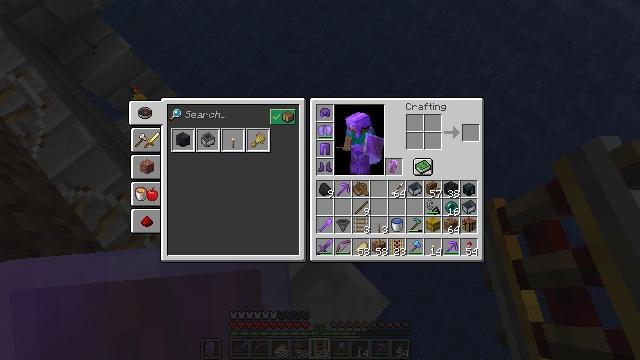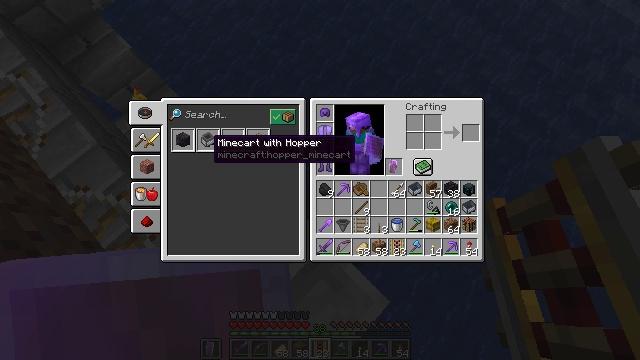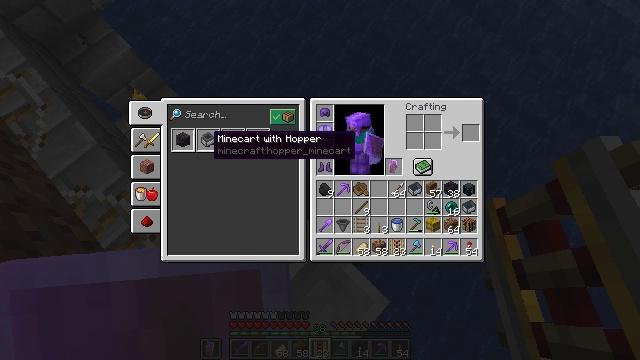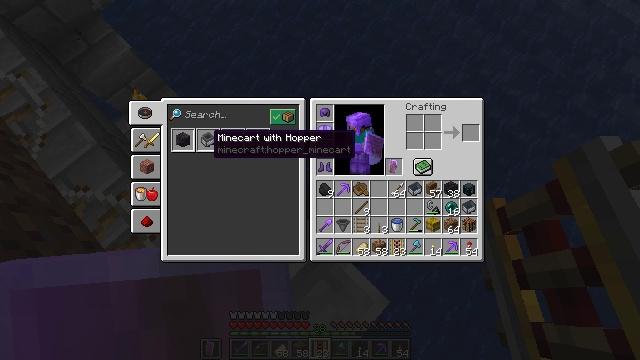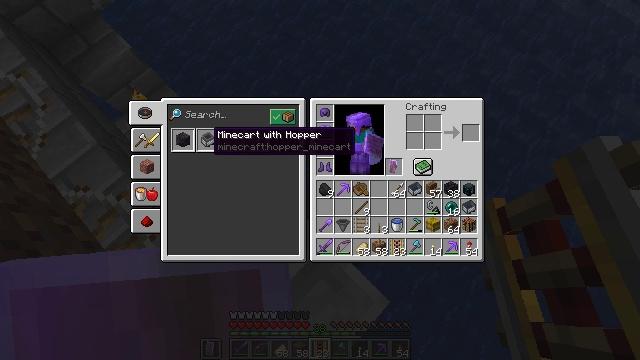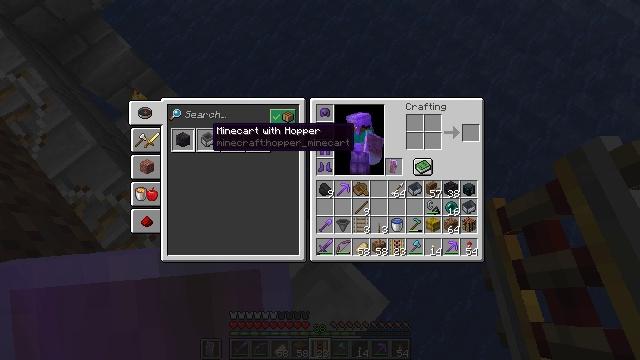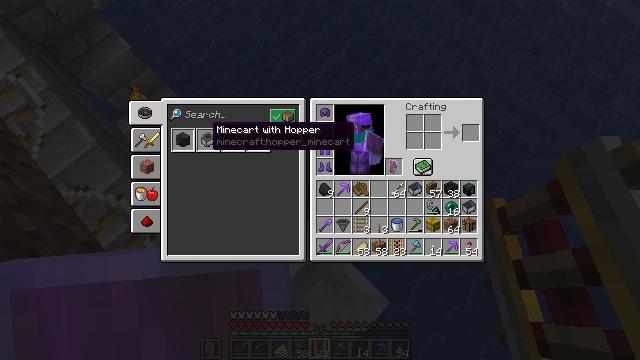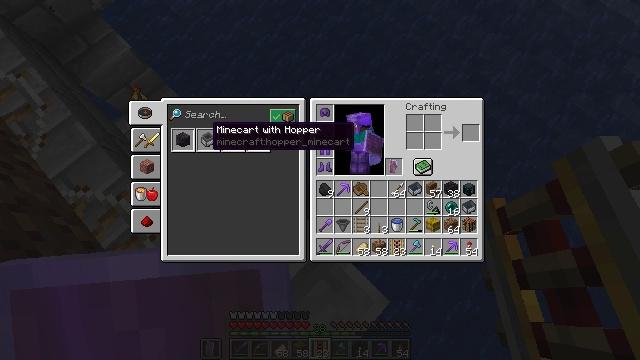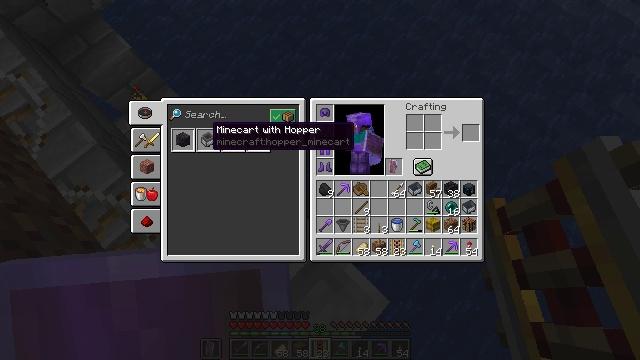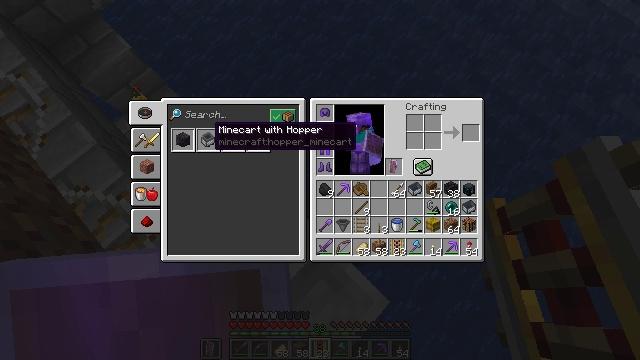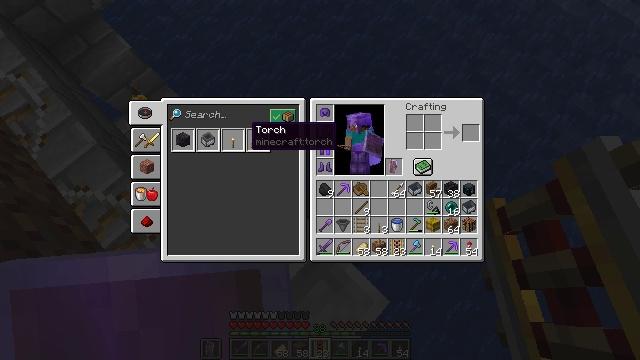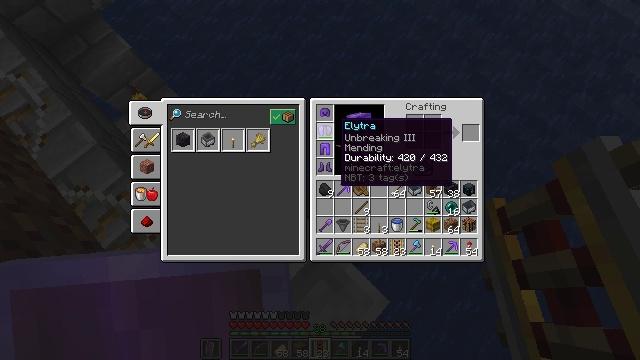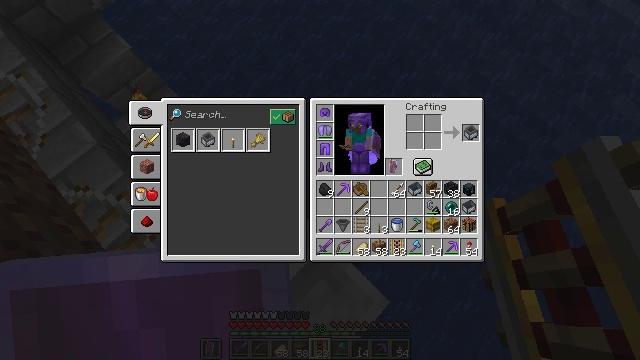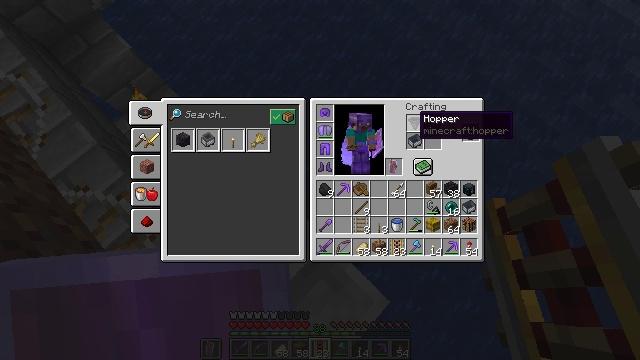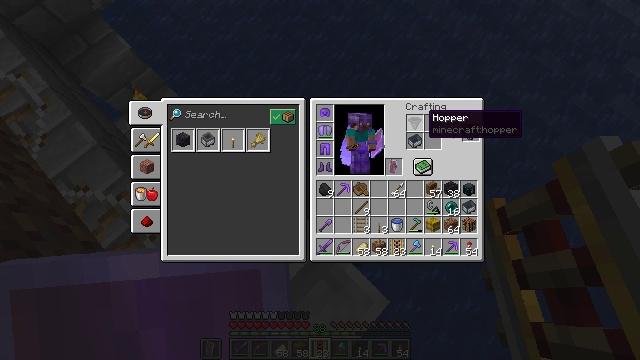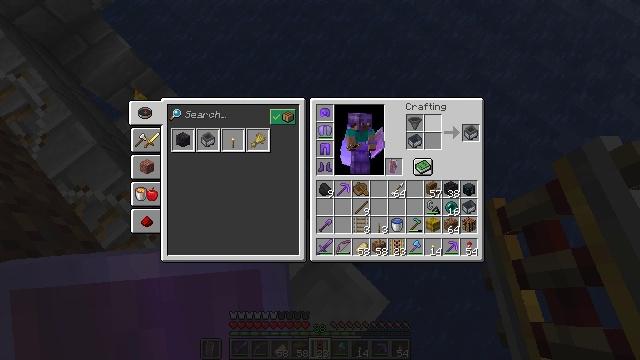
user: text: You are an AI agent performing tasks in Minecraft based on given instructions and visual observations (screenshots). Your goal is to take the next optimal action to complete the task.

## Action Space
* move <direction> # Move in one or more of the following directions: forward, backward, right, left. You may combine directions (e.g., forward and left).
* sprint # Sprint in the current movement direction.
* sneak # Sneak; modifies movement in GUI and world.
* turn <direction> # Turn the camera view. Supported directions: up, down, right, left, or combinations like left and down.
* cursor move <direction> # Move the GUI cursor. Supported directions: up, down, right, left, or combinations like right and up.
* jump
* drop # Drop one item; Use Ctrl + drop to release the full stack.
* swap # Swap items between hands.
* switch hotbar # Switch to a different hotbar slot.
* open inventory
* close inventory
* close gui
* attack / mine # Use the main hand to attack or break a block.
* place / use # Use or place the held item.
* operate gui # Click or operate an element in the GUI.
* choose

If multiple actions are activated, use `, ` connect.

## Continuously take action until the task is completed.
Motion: motion action
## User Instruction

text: Combine a minecart and a hopper to get a hopper minecart.
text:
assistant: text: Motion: no_op
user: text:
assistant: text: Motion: no_op
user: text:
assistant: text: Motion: no_op
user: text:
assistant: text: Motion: no_op
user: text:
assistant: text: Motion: no_op
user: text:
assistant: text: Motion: no_op
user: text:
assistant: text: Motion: attack / mine
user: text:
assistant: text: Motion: attack / mine
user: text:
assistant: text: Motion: attack / mine
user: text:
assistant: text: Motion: turn right
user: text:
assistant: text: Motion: turn right
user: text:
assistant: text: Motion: turn right
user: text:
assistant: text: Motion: turn right
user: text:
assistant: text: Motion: turn right
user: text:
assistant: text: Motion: turn right
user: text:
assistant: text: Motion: no_op
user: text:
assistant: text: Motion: no_op
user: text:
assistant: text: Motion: no_op
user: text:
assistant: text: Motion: no_op
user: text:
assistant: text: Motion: no_op
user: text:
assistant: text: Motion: no_op
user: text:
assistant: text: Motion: no_op
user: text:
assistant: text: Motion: sneak, turn right
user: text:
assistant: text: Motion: sneak, turn right
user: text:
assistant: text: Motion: sneak
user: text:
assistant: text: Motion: sneak
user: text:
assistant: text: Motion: sneak
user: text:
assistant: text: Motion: sneak
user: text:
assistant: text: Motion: sneak
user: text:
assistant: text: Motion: sneak